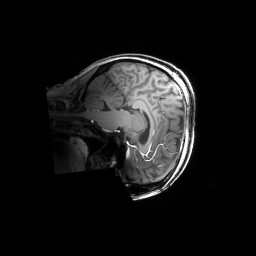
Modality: T1w
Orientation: sagittal
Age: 27
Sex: female
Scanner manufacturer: siemens
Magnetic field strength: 6.98 T
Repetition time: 2.37 s
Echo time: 0.00231 s